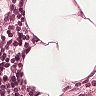
Metastatic tissue present: no